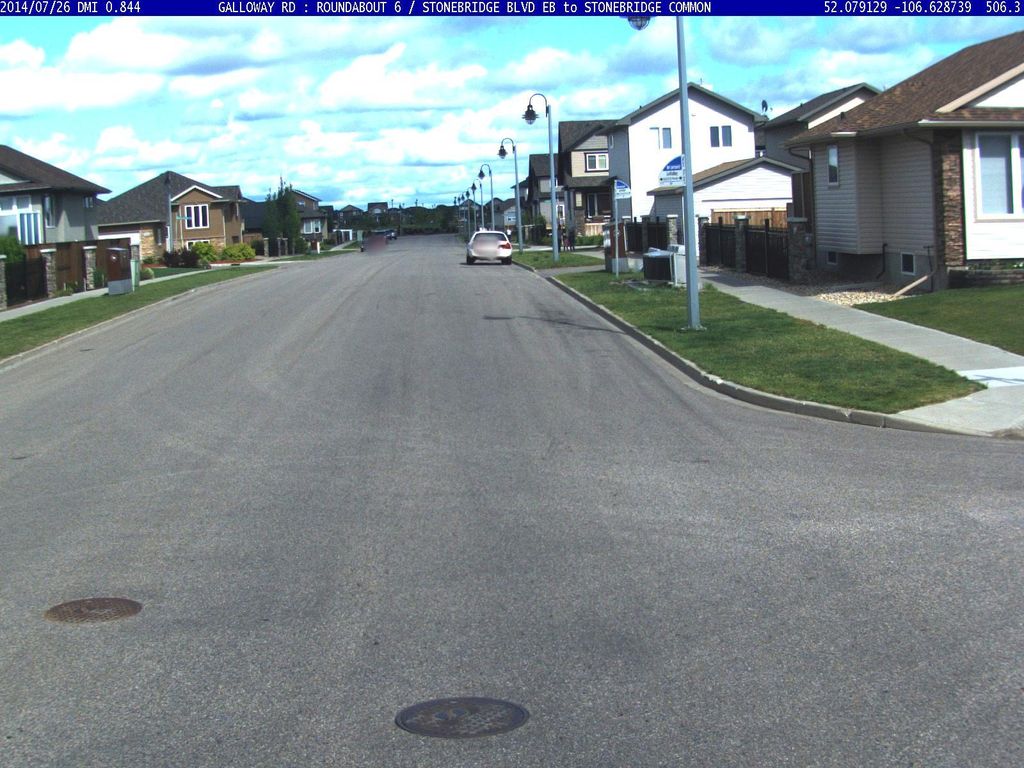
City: saskatoon